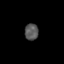
Tissue: skin
Cell type: Others
Senescence score: 0.2825
Nuclear area (px): 220
Mean DAPI intensity: 86.945